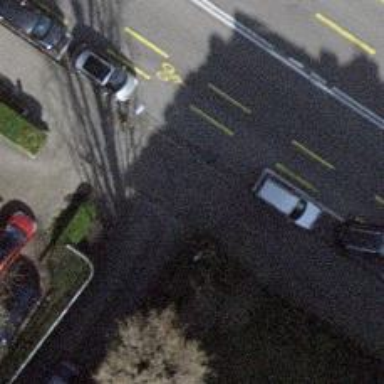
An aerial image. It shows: Driveway.